Question: I wrote a simple file upload application using ASP.NET MVC. I tested it successfully on my development machine, but when I attempt to use it on my live server any action I try results in a Page Not Found page.
With my hosting provider (<URL>, I needed to specifically upload the 'System.Web.Mvc' dll to my 'bin' folder, so it is possible I am missing an assembly or something...but I should be getting a hard error like this one if that is the case:

<URL>, try clicking the about or the upload etc to see what I am talking about.
Thanks!
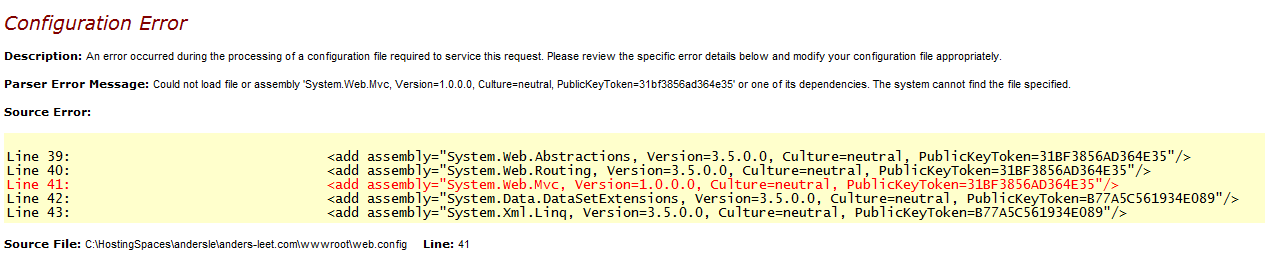
Answer: This is happening because of the IIS setting "Check if file exists" for the web project.
What I had to do for one of my web projects was create a new extension for my web app. So I go to INETMGR > WebApp > Properties > Directory Tab > Configuration Button > Mappings Tab > Add Button and set the Executable to aspnet_isapi.dll, set Extension to ".*" and un-check "Check that file exists".